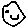
Label: smiley face